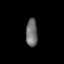
Tissue: prostate
Cell type: Myeloid cells
Senescence score: 0.7628
Nuclear area (px): 315
Mean DAPI intensity: 111.371